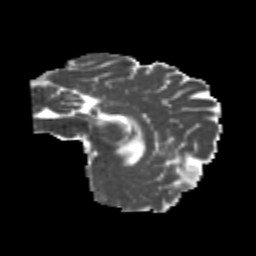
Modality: MD
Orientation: sagittal
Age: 26
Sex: male
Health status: healthy
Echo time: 0.074 s